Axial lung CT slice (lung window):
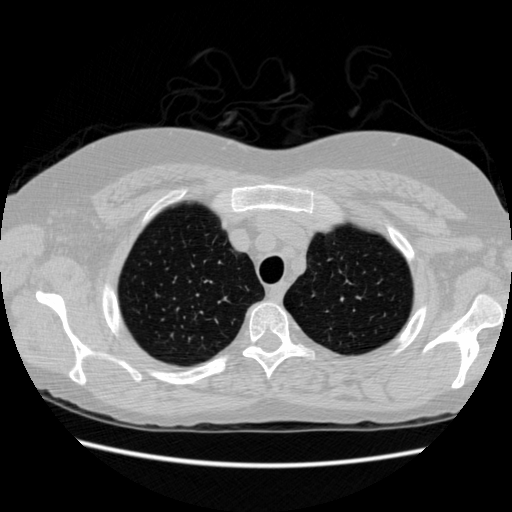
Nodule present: no